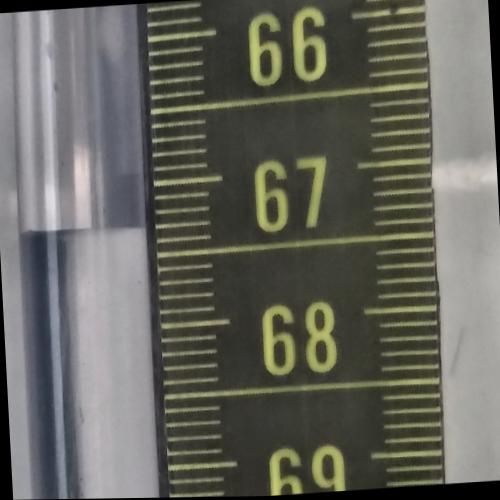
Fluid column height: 67.3 cm